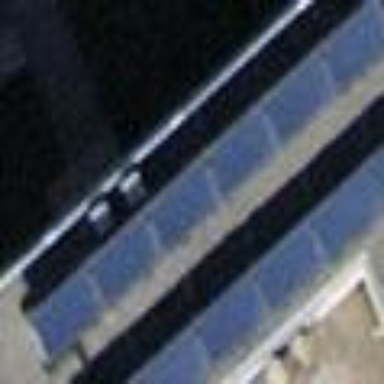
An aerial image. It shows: Solar power generator with solar thermal collector type.